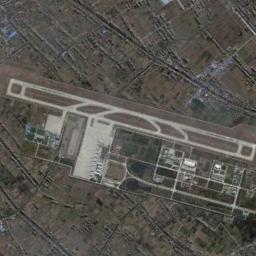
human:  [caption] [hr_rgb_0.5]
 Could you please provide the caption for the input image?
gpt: There is an airport in the field with some runways .

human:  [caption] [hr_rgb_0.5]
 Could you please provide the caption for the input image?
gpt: Most of the buildings at this airport have gray roofs .

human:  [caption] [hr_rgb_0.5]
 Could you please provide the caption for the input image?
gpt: An airport with some parallel runways and an open area in the vacant lot and some villages beside .

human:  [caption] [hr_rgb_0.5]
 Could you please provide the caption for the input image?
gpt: A complex airport with many runways and buildings is surrounded by a brown and green farmland .

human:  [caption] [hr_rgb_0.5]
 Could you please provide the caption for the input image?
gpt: The airport has many roads of different lengths .